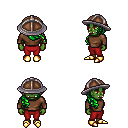
a pixel art fantasy rpg character, female body template, orc, green skin, brown long-sleeve shirt, red pants, green right-swept hairstyle, chain helm, gold boots, four views (front, back, left, right), 2x2 character sprite sheet, small pixel art, hard edges, no anti-aliasing